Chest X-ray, PA view. Patient: 66 years old, sex M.
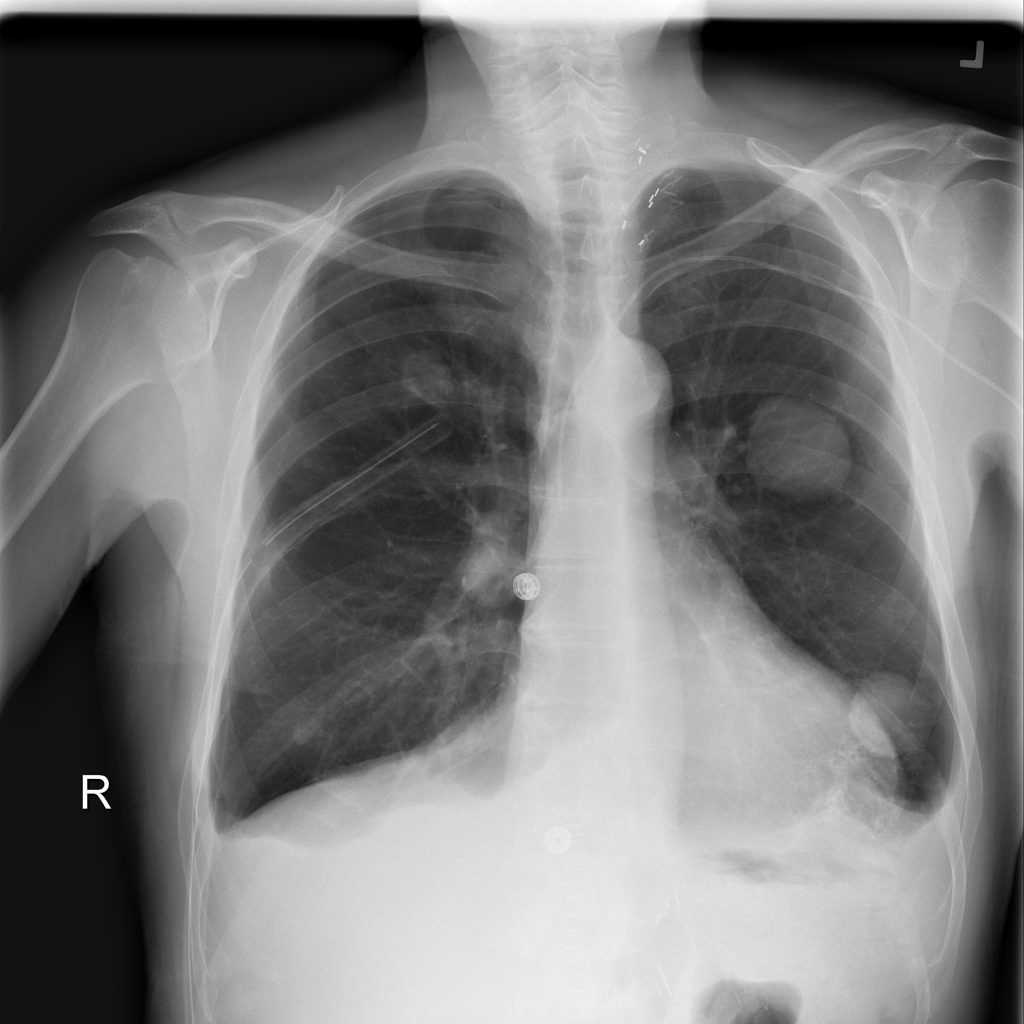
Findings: Atelectasis, Edema, Effusion, Mass, Pneumothorax